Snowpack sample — Loveland Pass, Silver Plume, Colorado, USA (2/11/26, 12:00 PM MST)
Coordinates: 39.663, -105.886
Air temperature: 35 °F
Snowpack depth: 82 cm
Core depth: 10 cm
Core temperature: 17.6 °F
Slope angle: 13°, slope face: 12°
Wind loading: high
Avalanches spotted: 1
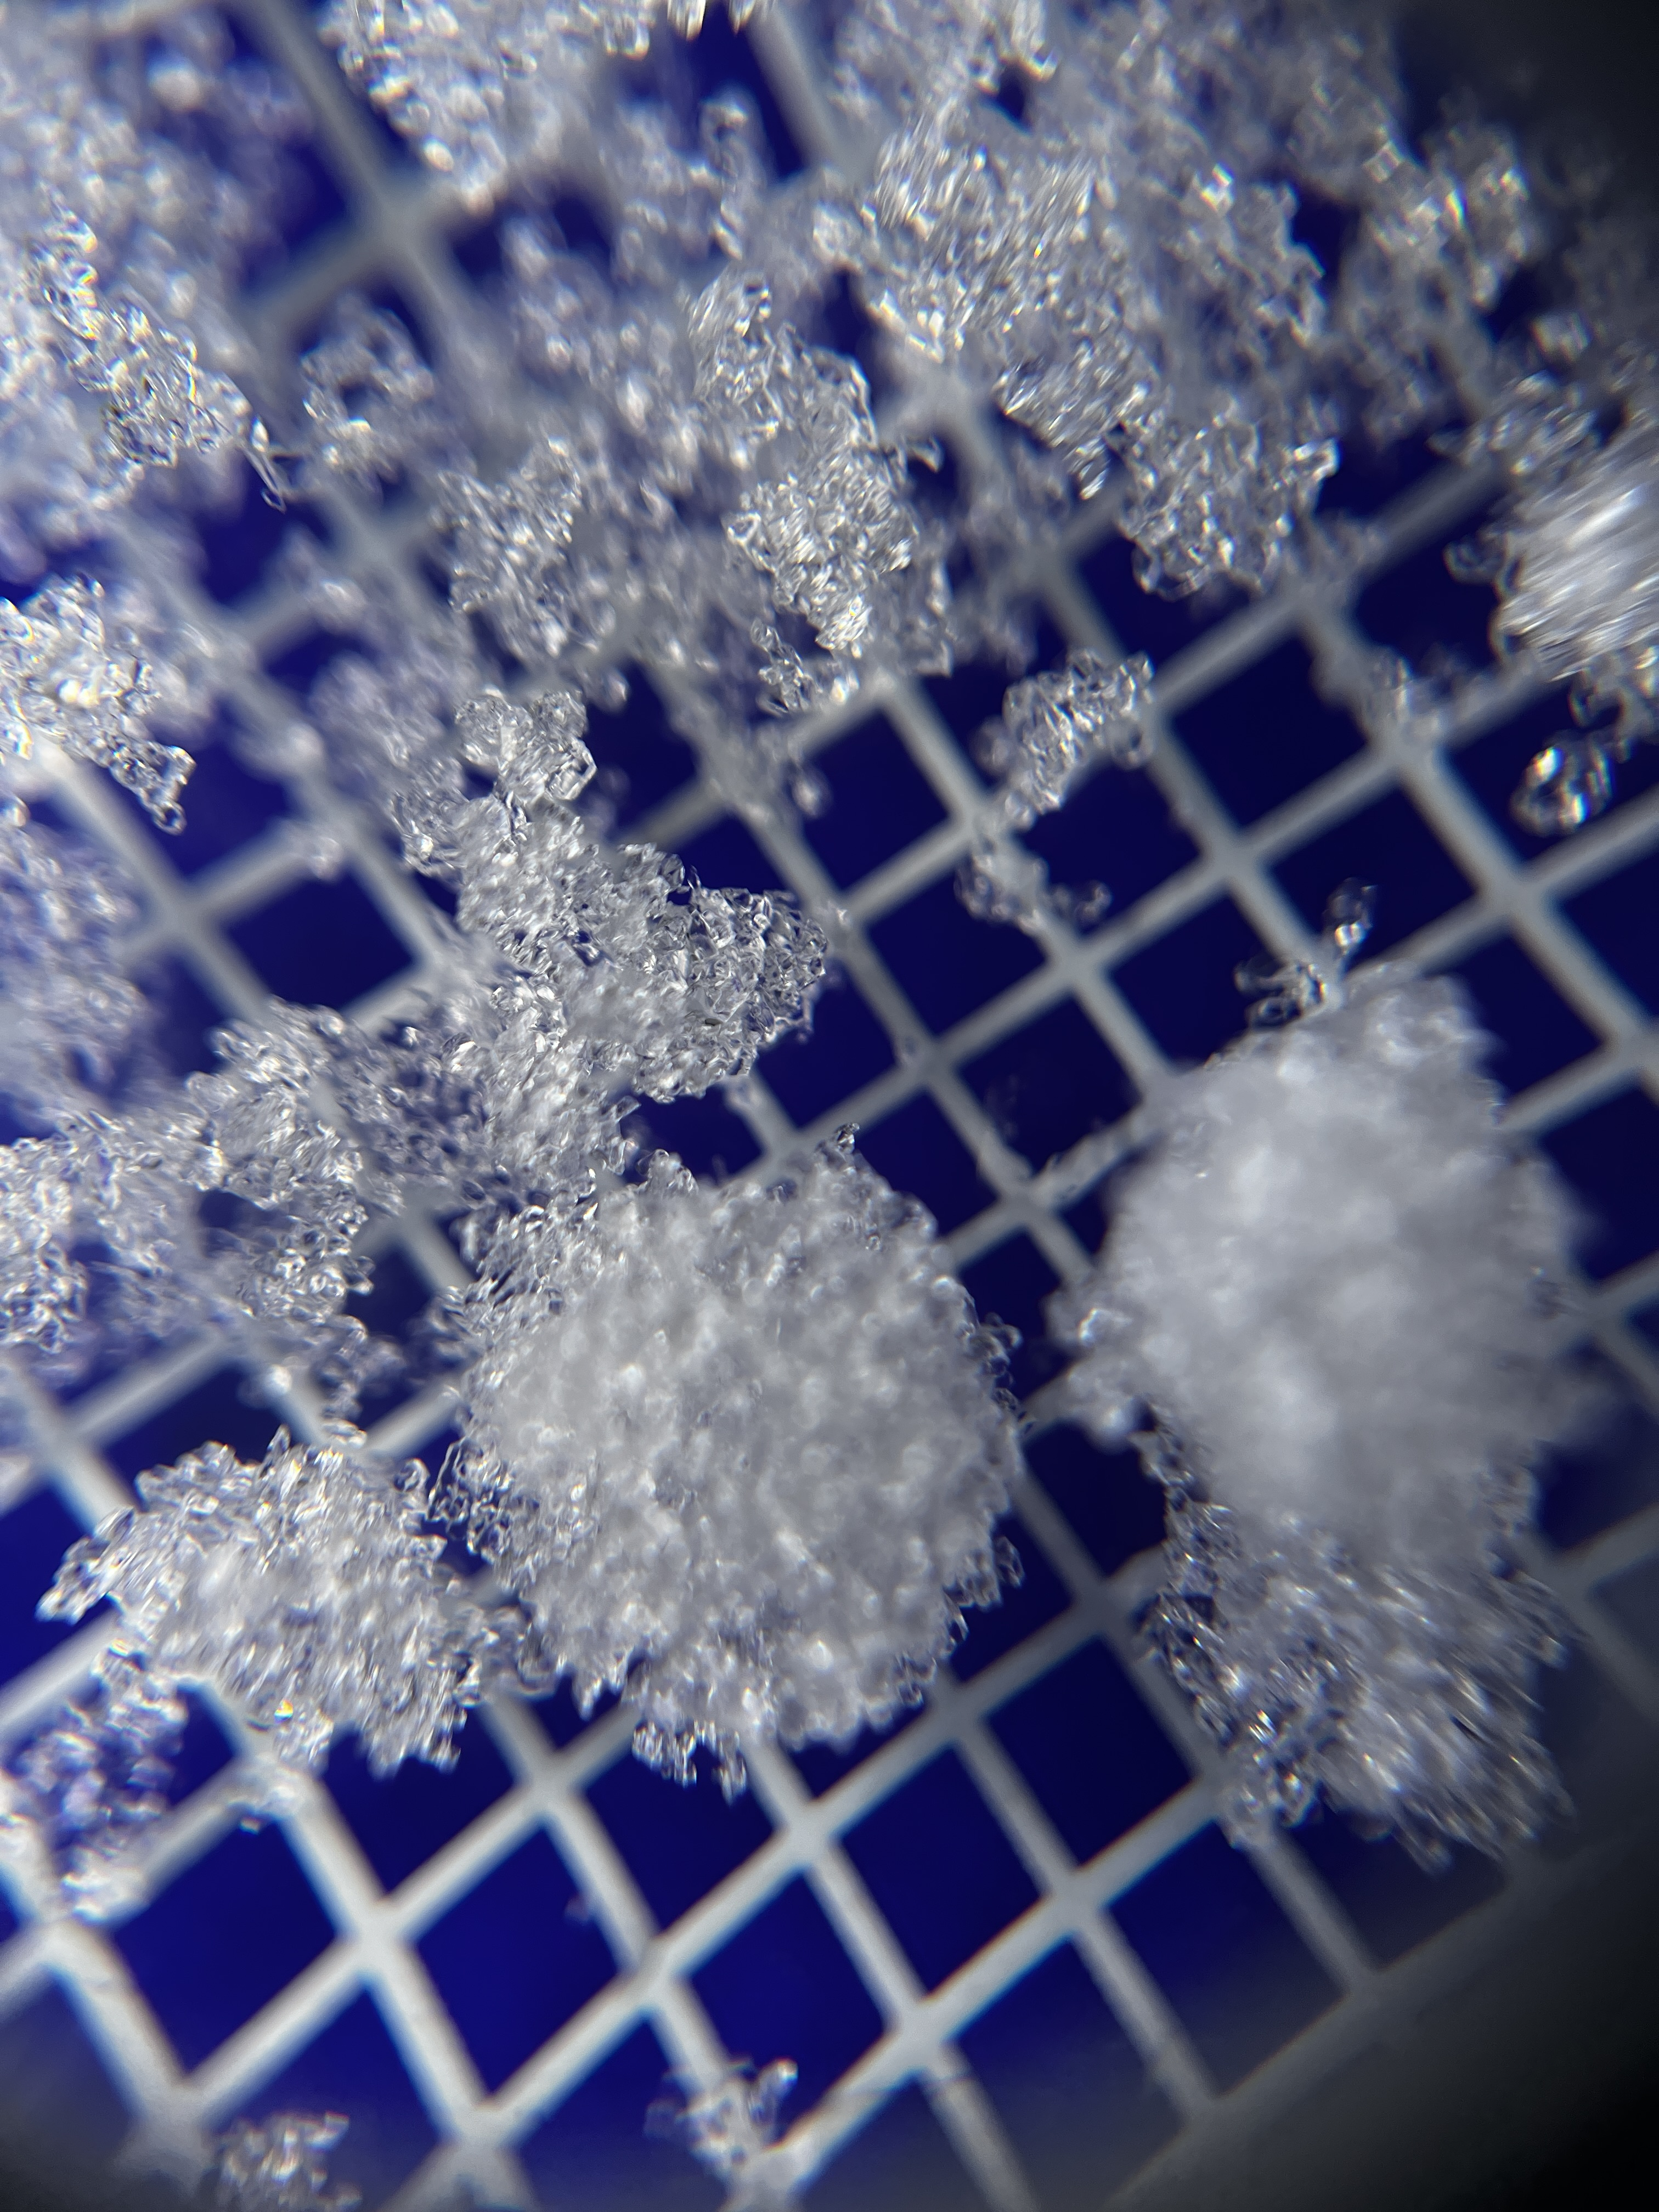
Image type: magnified_profile
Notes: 1 small avalanche spotted on the north side of the bowl, lots of wind loading